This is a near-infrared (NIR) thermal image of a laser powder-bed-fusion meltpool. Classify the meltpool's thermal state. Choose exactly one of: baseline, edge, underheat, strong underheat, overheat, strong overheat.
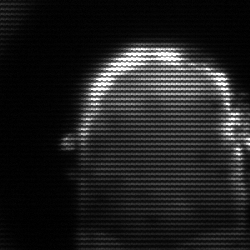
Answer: baseline